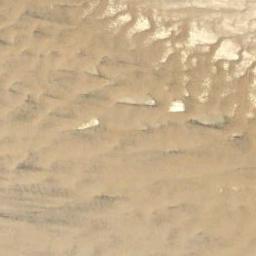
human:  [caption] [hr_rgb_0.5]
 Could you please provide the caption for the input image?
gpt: There is a band of rock in this desert .

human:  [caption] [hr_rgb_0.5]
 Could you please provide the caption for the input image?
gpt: The desert has yellow sand and white sand and some small dunes are also in the desert .

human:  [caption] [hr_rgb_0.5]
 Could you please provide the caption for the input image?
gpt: The desert is with half of white sand and half of yellow sand .

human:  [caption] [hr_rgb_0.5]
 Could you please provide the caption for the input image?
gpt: This is a yellow desert with wavy stripes and sunlight shining on the desert.

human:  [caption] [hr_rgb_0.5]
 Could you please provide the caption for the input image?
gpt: A desert covered by sand and some white bare land .